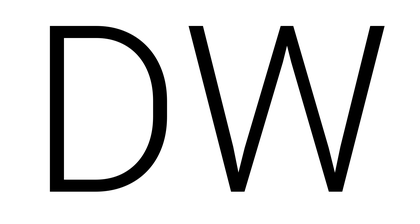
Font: Roboto_Light